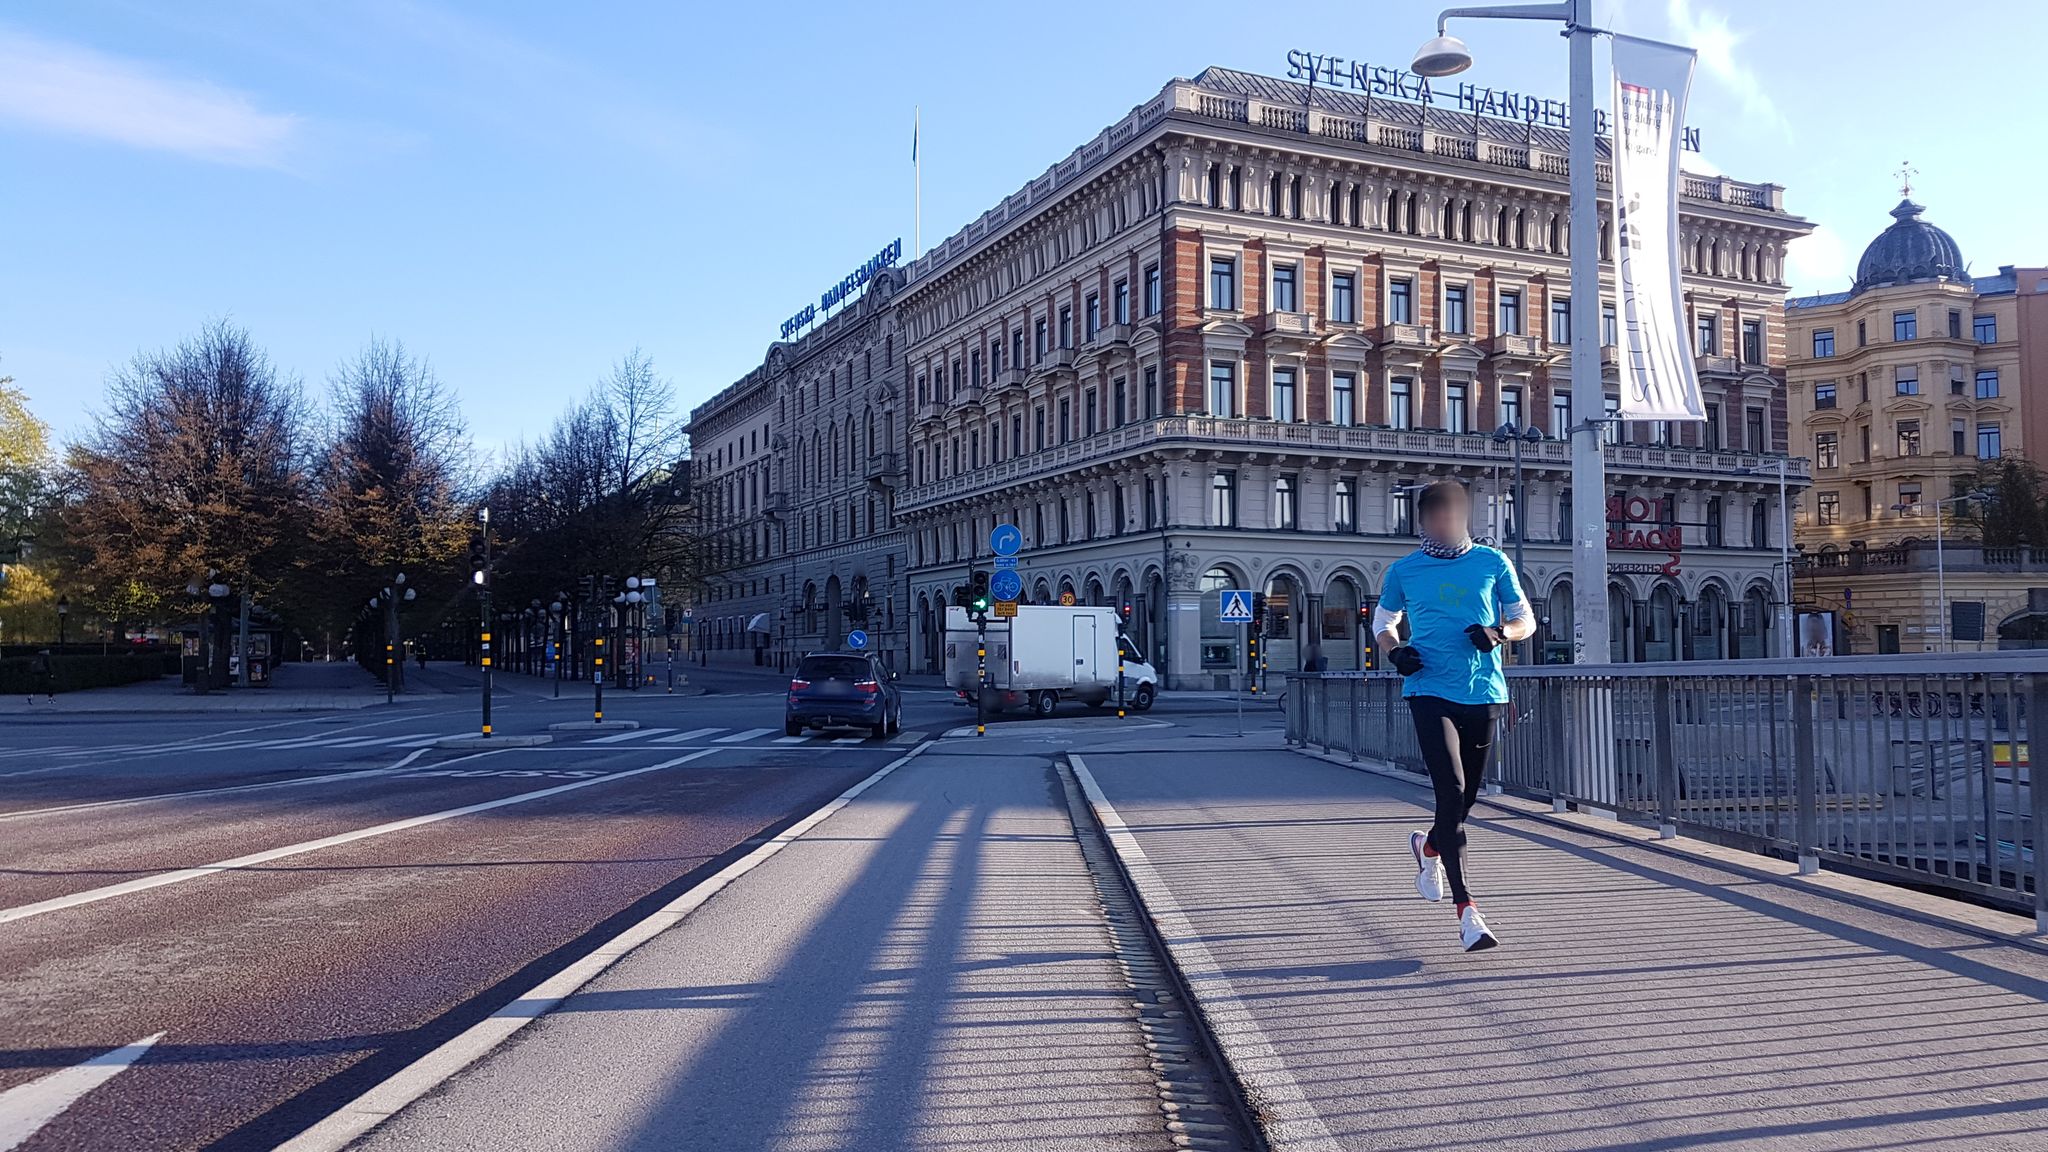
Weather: clear
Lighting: day
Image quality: good
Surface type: walking surface
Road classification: cycleway
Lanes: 2, 1
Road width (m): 2.1
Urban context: urban centre
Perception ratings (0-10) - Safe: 5.02, Lively: 5.73, Beautiful: 3.14, Boring: 0.65, Depressing: 4.75, Wealthy: 8.44